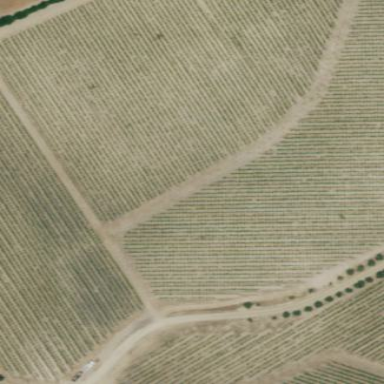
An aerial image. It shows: Beautiful vineyard in the countryside.